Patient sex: M
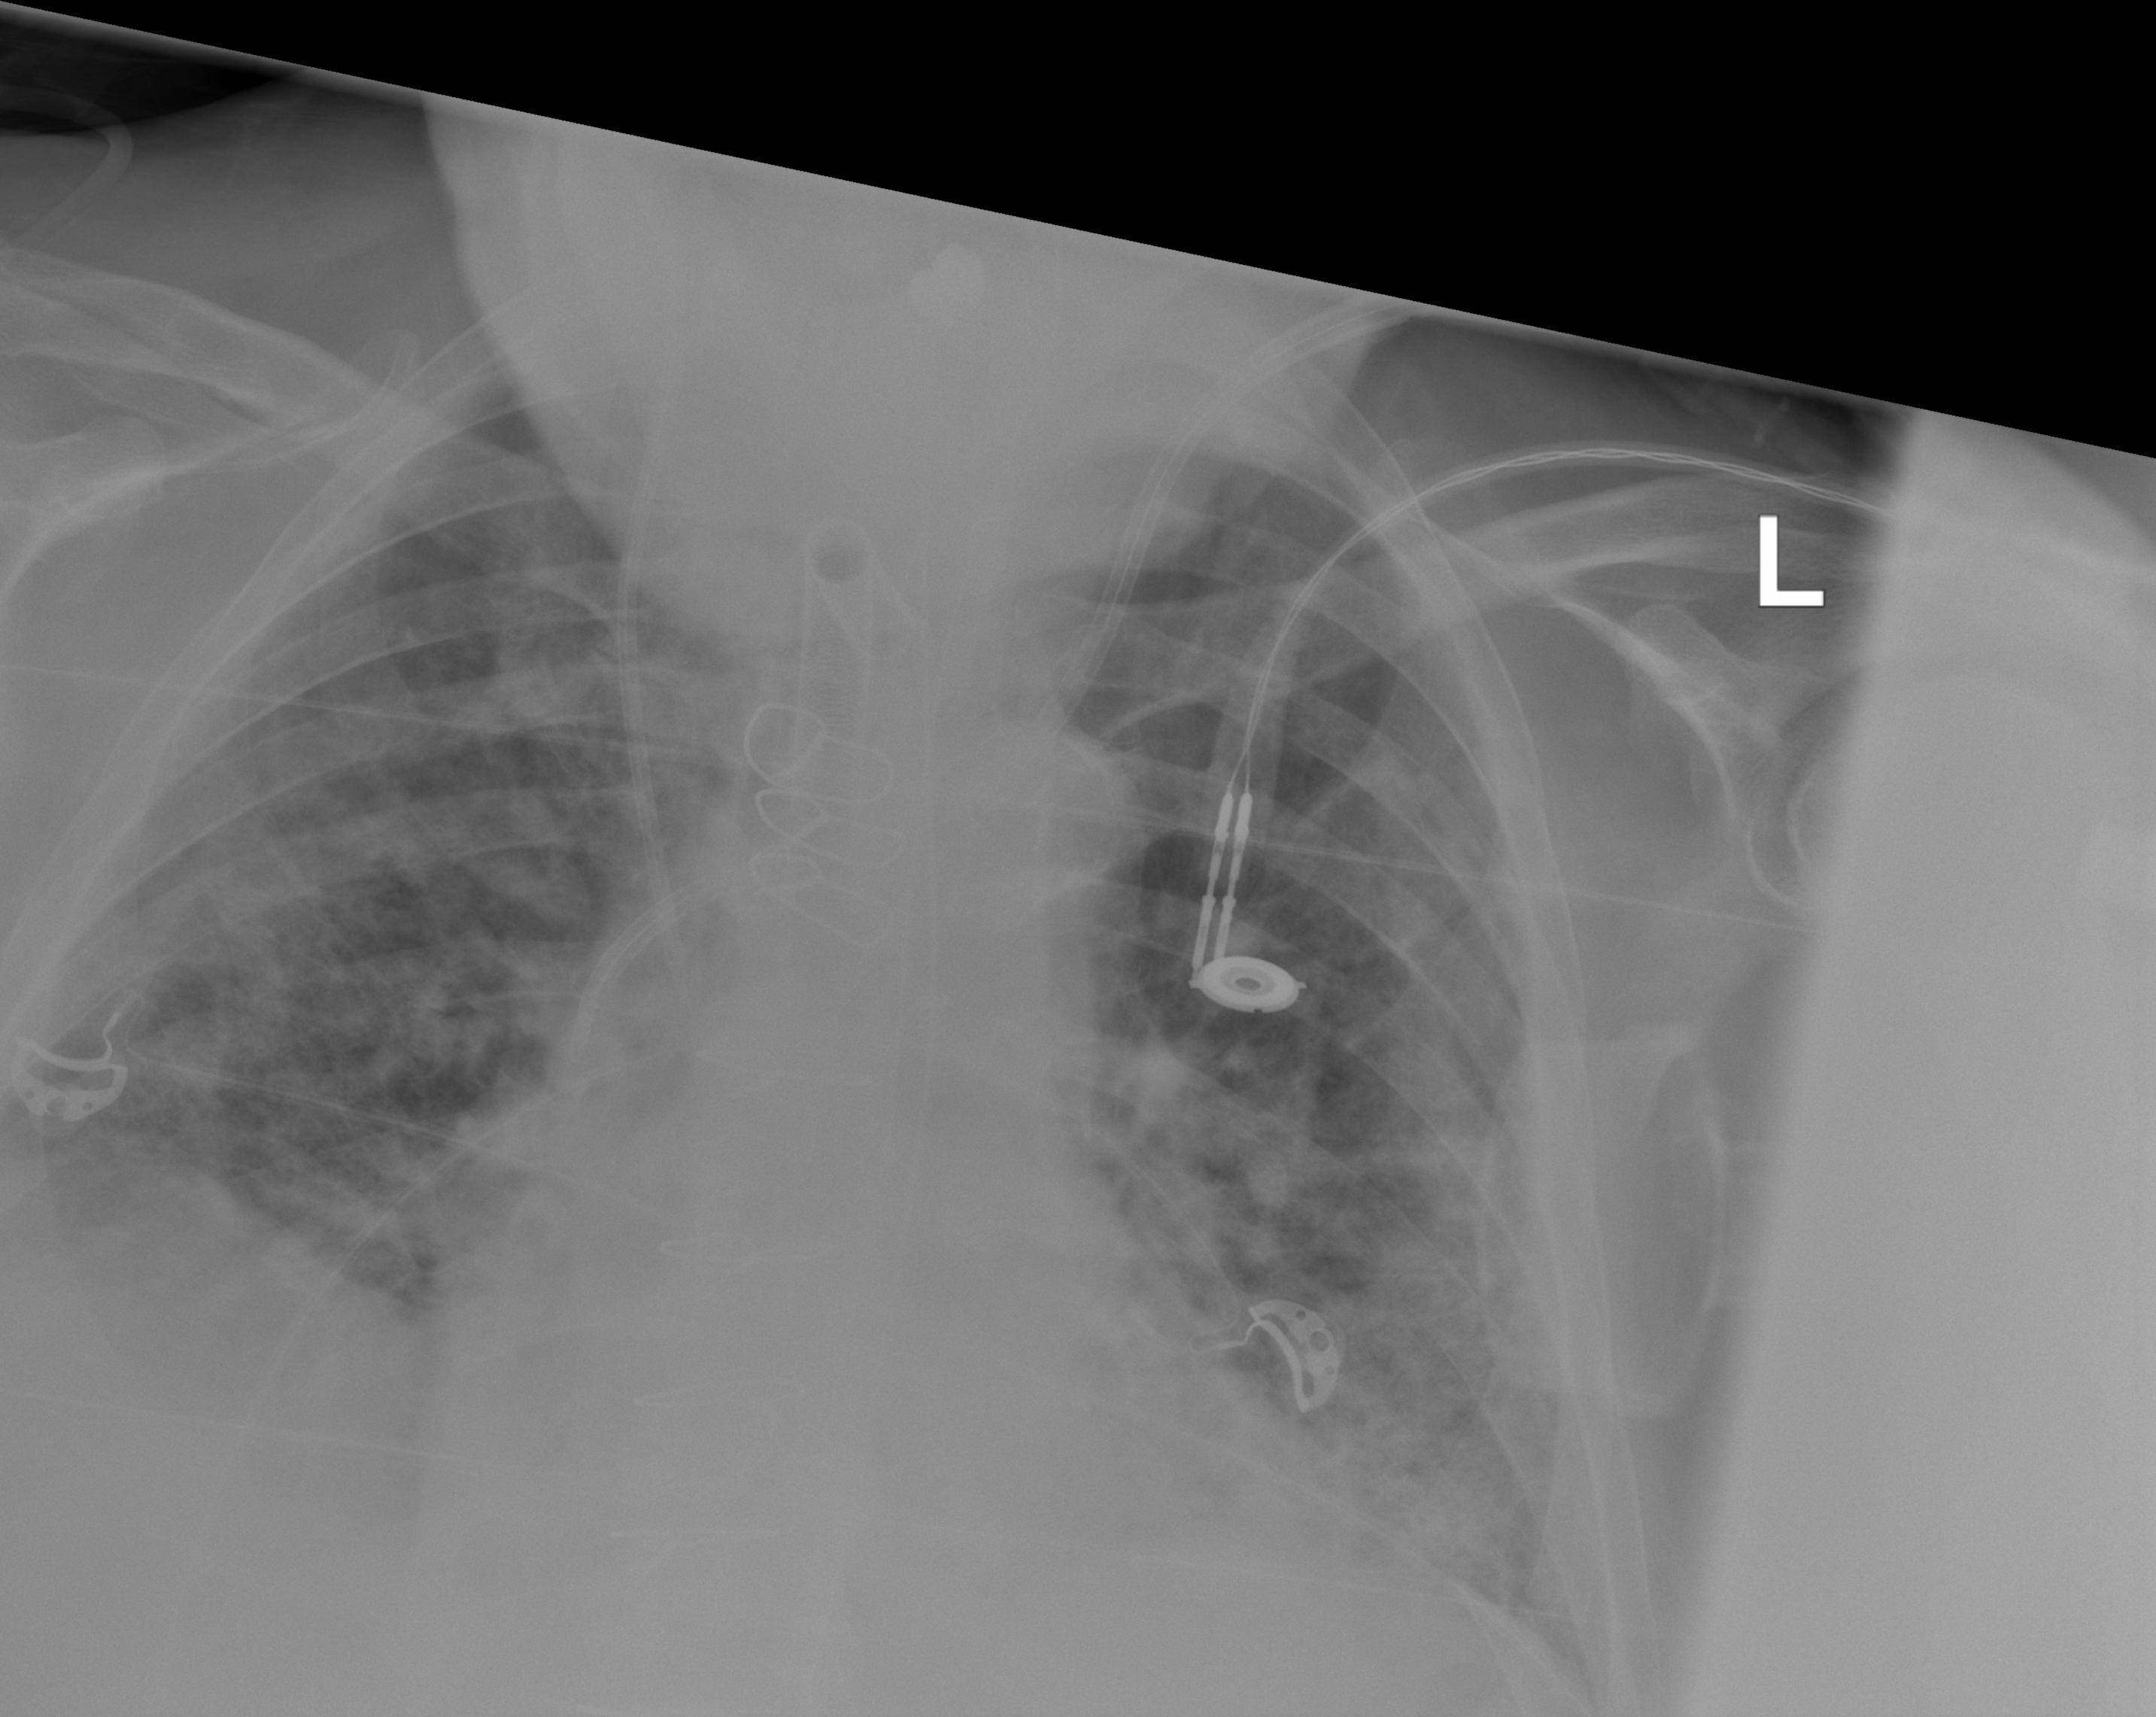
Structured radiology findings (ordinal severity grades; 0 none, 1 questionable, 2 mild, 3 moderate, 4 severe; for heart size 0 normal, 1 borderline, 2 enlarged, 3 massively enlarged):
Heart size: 1
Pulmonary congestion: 2
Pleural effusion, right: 3
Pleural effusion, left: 0
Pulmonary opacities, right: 3
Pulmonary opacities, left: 3
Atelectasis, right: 3
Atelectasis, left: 3